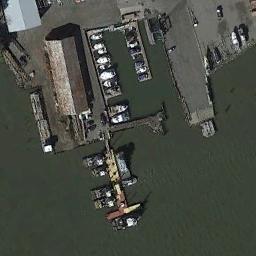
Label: harbor